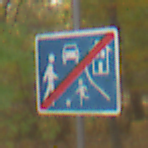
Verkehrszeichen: EndeVerkehrsberuhigterBereich
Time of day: Midday
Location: Outdoor (Nature)
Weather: Overcast
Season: NotSpecified
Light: Natural